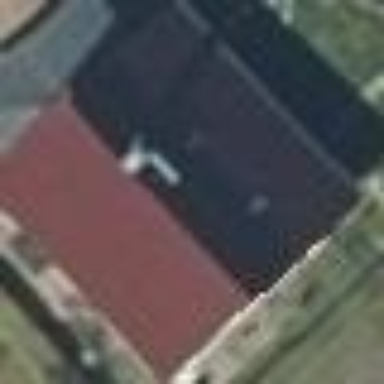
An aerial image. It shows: Building with gabled roof. The roof is maroon in color and oriented along the structure.